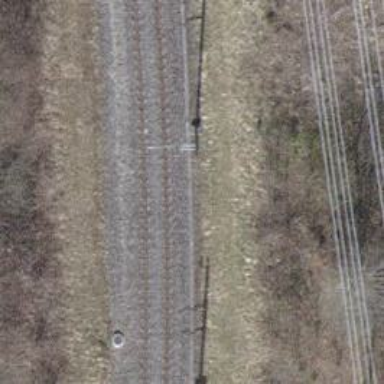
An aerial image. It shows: Single railway track with electrification through contact line.